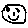
Label: smiley face